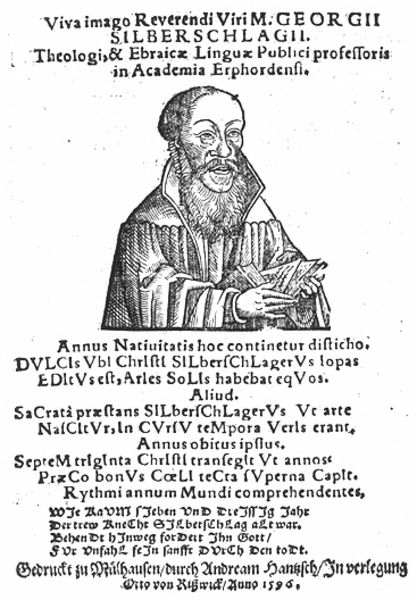
Titel: Bildnis des Georg Silberschlag
Künstler: Andreas Hantzsch
Institution: (Seriendruck)
Schlagwörter: hand, kopf, mann, umhang, finger, geste, haar, hintergrund, hut, mund, nase, stirn, blick, bart, augen, bibel, falten, kragen, mensch, silber, vollbart, bildnis, hände, portrait, porträt, kirche, geistlicher, haare, mantel, blatt, kinn, renaissance, holzschnitt, schrift, wangen, grafik, graphik, schnurbart, glatze, lesen, robe, überwurf, wange, buch, druck, schnitt, radierung, stich, titel, lockig, seite, text, buchstaben, überschrift, haarkranz, buchseite, otto, talar, hubi, christus, gedicht, mönch, mönche, schriftrolle, gelehrter, kupferstich, fraktur, georg, latein, lateinisch, universität, professor, humanist, seriendruck, preister, theologie, annus, hoc, silberschlag, schrift#, 1596, reverend, kipferstich, folitan, portr"t, gerog, mühlhausen, ephorus